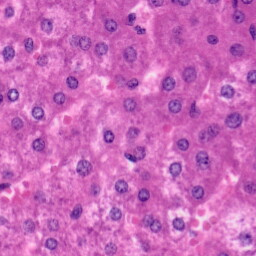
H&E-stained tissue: Liver